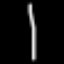
Label: line